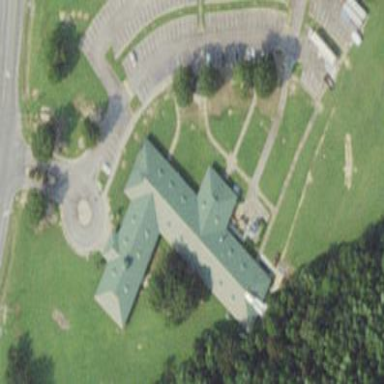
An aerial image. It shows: University building that serves as college.